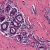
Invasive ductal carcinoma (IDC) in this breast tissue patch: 0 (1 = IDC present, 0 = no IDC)